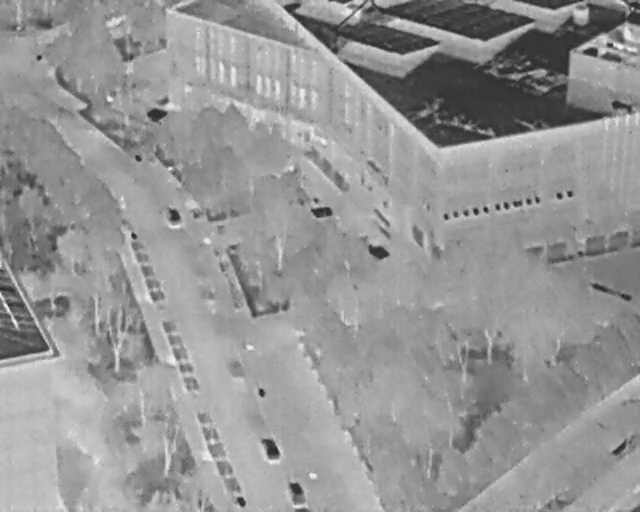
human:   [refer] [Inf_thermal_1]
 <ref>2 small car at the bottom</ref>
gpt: <box>[[40, 86, 44, 88, 163], [44, 94, 48, 97, 166]]</box>